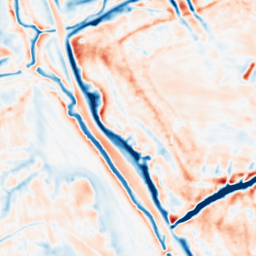
Category: multiscale
Decomposition family: dog_multiscale
Decomposition parameters: sigma_ratio: 1.4
n_scales: 5
base_sigma: 1
Upsampling method: quadratic
Upsampling parameters: scale: 2
Upsampling scale: 2